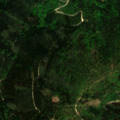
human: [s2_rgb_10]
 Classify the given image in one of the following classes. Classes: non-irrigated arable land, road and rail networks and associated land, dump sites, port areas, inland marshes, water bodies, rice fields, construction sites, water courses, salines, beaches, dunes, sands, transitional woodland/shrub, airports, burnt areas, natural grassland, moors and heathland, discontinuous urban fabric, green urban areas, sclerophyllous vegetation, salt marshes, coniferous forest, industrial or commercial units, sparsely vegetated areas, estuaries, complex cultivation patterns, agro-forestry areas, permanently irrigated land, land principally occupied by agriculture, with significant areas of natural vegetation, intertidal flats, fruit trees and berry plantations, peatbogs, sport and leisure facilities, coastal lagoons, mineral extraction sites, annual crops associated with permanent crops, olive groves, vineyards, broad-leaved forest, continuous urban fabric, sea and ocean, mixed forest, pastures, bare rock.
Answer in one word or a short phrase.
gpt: broad-leaved forest, coniferous forest, mixed forest